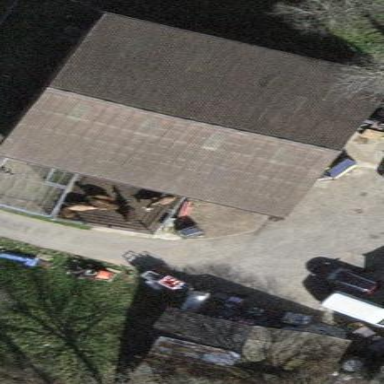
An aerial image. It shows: Farm auxiliary building.